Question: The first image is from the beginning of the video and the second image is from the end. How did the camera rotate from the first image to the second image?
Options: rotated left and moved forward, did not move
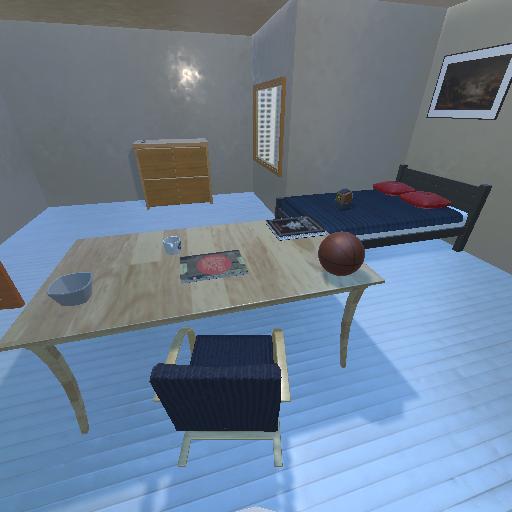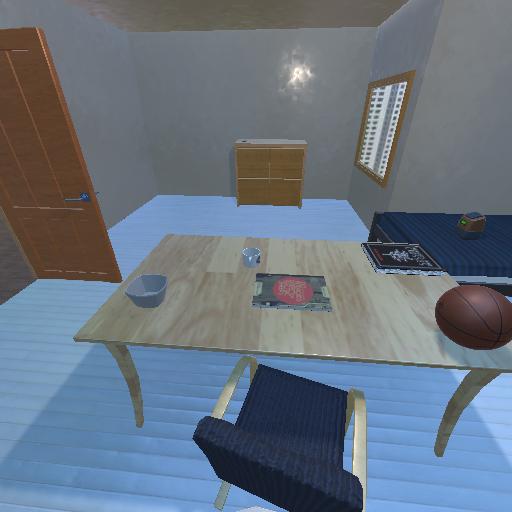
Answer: rotated left and moved forward